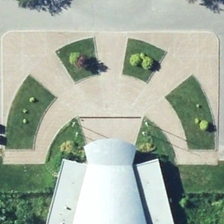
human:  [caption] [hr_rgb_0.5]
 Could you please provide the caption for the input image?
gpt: a square is near a building and some green trees .

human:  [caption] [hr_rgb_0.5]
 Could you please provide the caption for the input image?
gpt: a square is near a building and some green trees .

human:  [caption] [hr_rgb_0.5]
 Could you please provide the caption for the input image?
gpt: a square is near a building and some green trees .

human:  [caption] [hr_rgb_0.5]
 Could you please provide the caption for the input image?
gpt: a square is near a building and some green trees .

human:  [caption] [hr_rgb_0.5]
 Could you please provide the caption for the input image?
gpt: a square is near a building and some green trees .